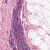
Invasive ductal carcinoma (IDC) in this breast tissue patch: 0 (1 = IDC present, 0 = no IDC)